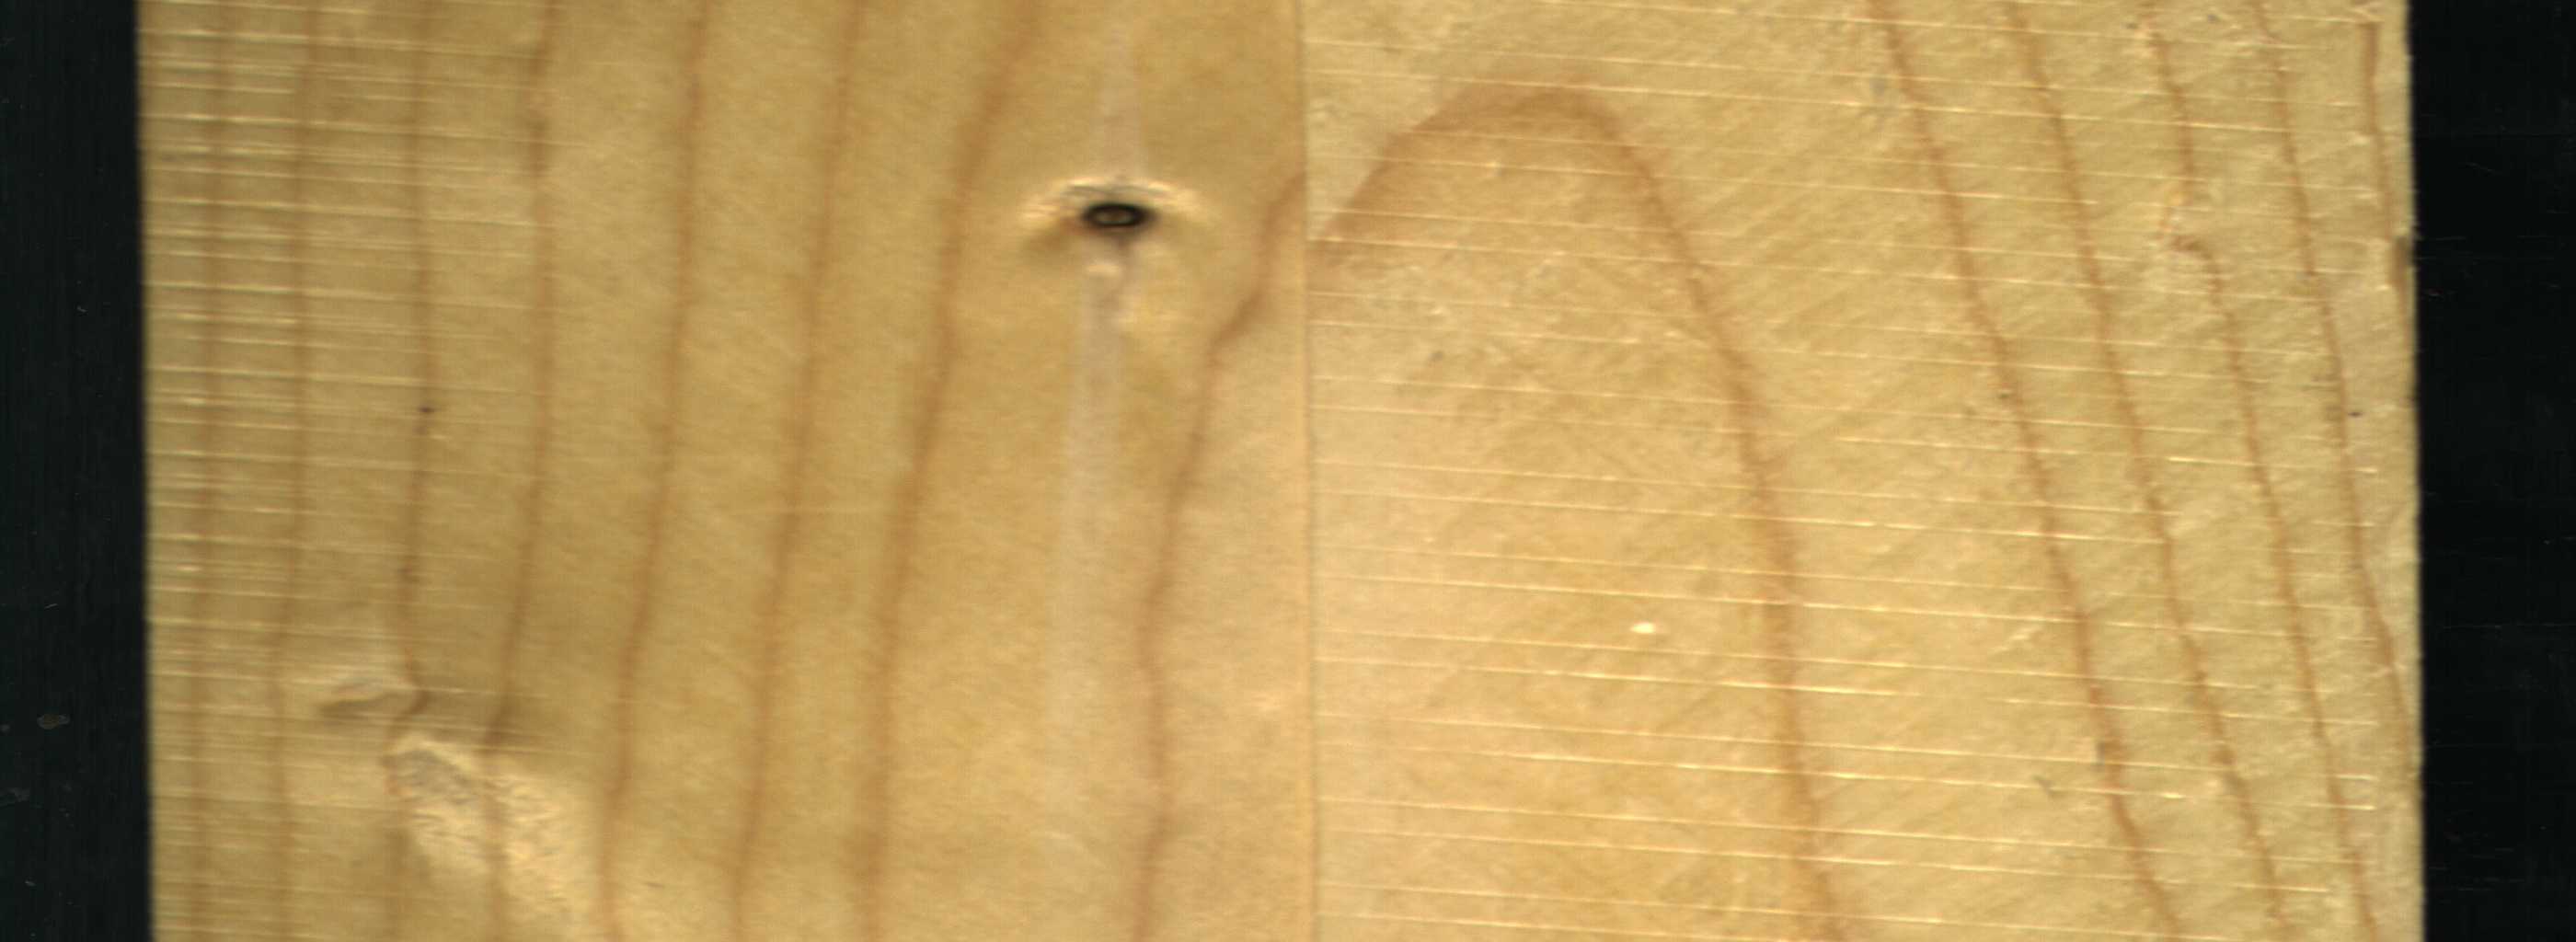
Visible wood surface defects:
Dead_Knot